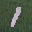
Label: 1